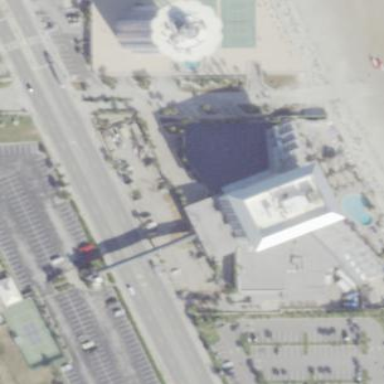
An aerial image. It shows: Hotel building.